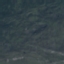
Land use / land cover: HerbaceousVegetation